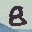
Label: 8